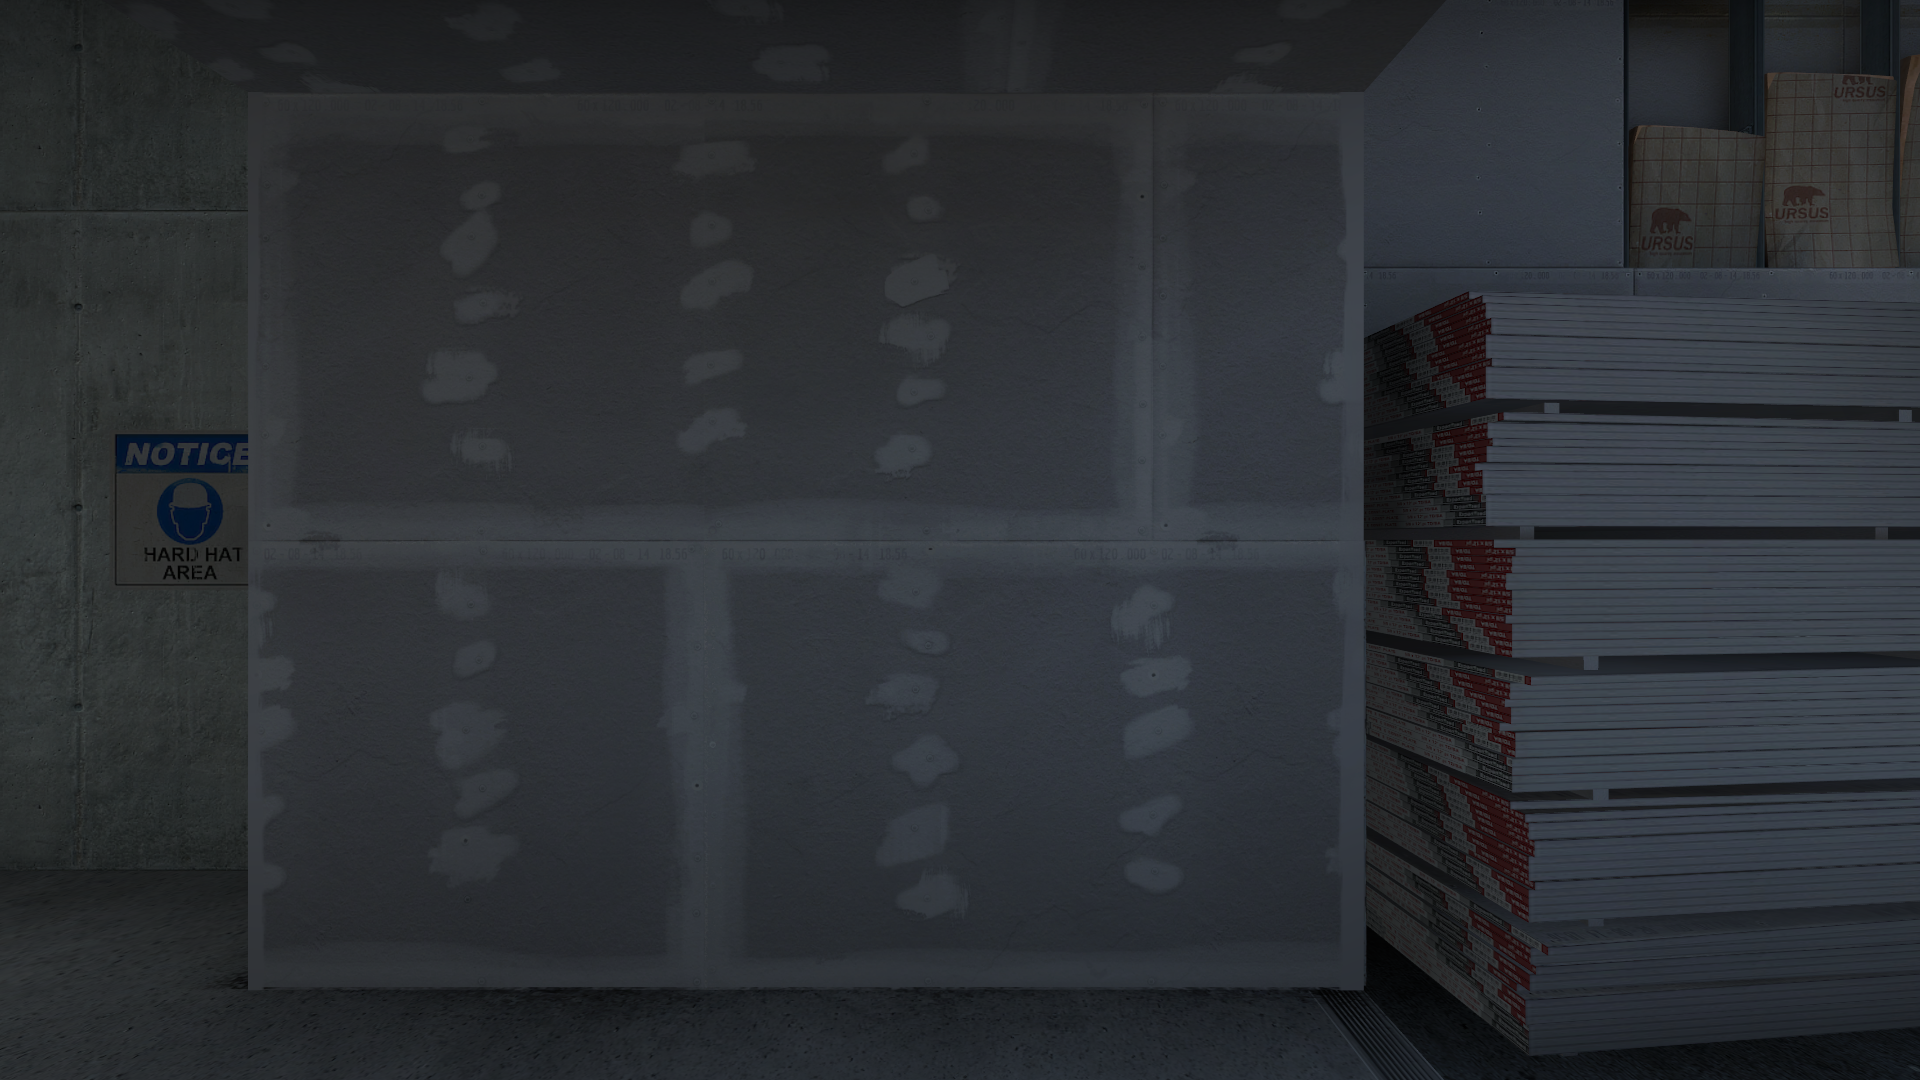
Map: de_vertigo